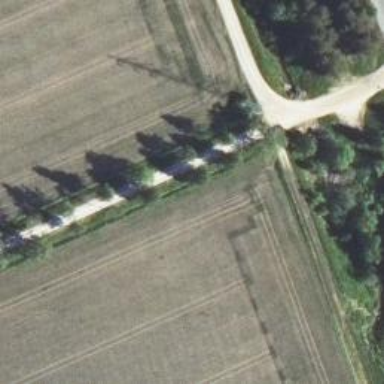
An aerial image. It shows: Row of trees in natural setting.